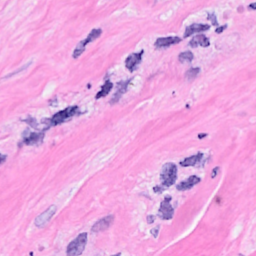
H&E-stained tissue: Breast